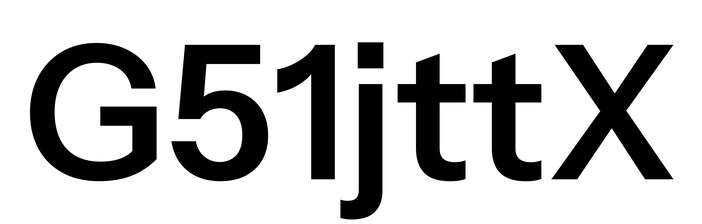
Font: InstrumentSans_SemiBold